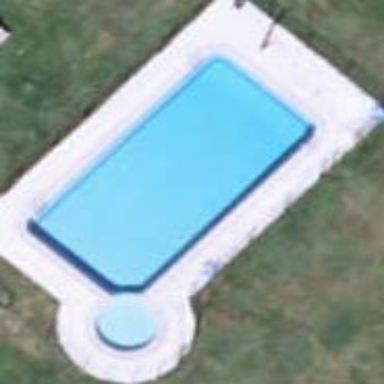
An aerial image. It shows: Swimming pool located in leisure land.